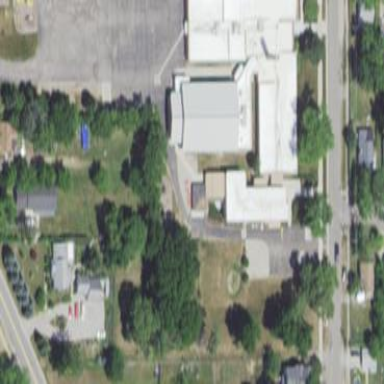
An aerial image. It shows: School.